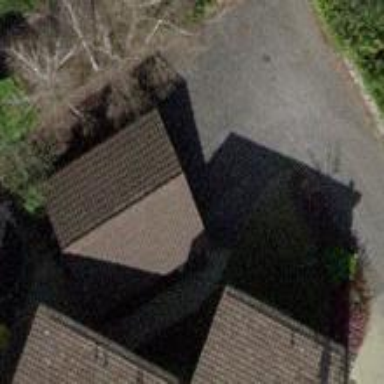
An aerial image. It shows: Garage.